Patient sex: F
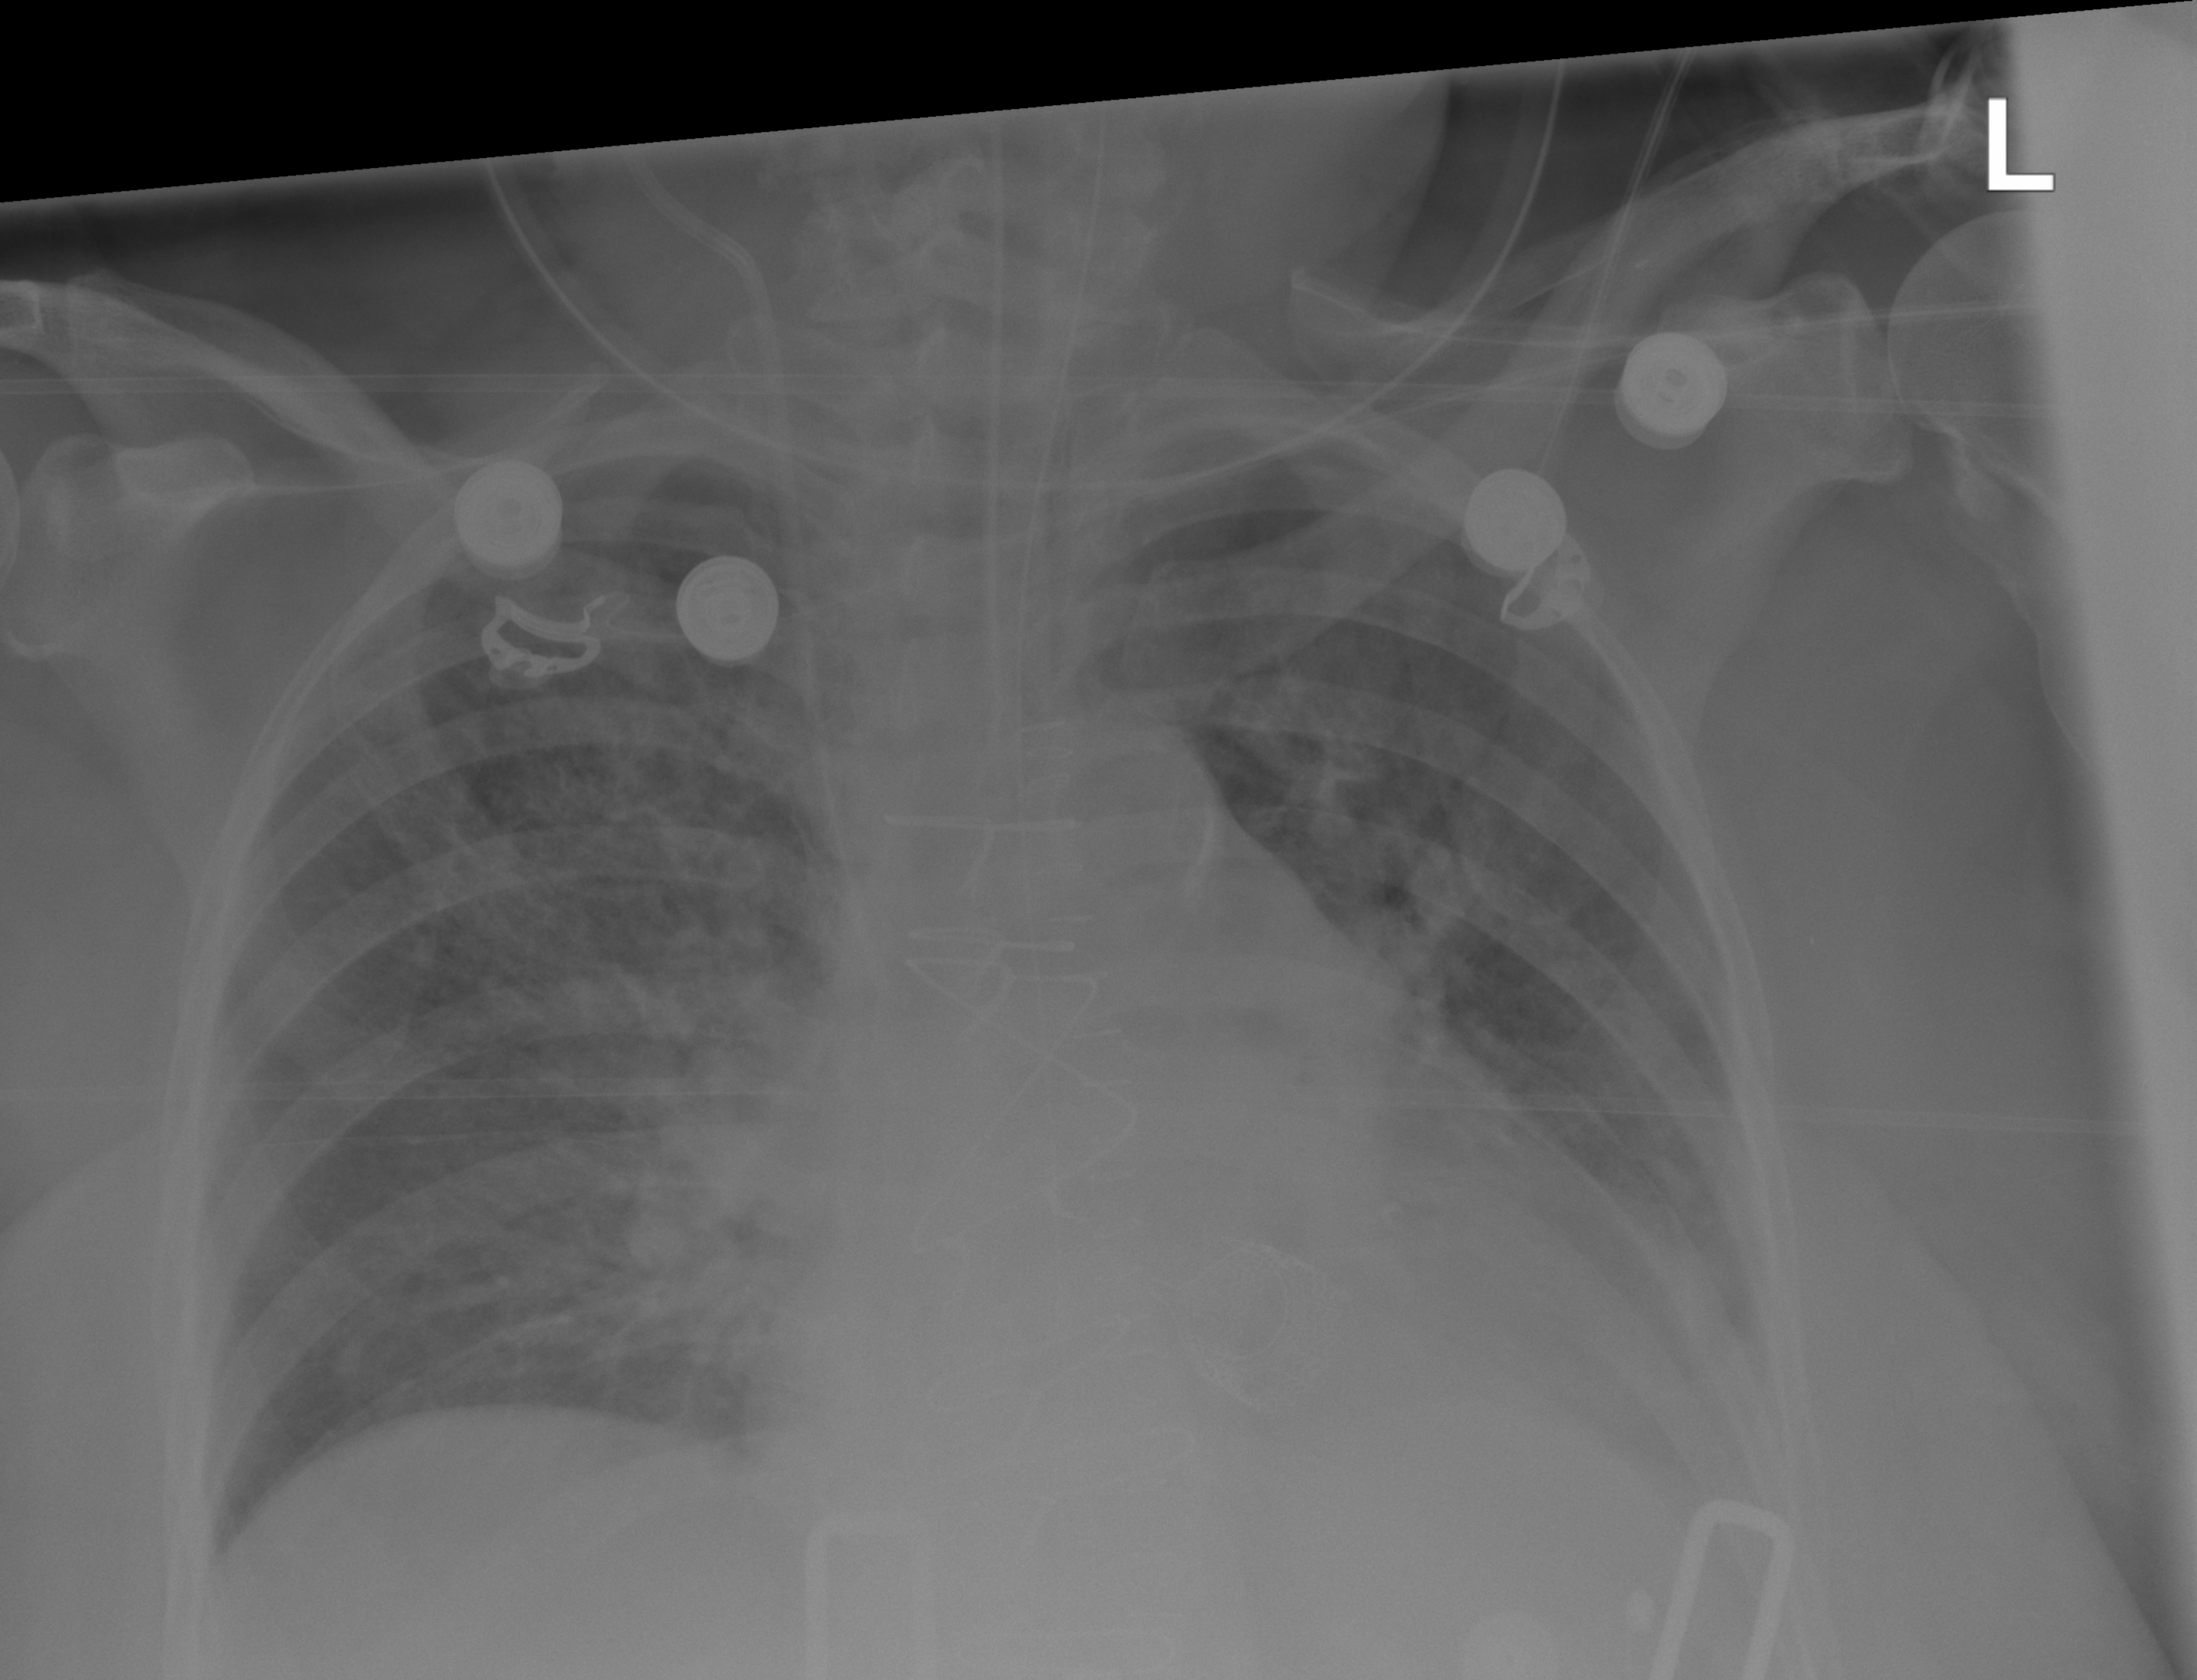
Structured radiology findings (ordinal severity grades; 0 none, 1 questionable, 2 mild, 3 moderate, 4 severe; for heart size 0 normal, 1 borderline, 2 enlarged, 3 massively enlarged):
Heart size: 2
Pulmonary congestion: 0
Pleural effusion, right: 0
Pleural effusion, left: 0
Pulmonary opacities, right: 2
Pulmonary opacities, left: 0
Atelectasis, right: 0
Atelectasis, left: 0